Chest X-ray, PA view. Patient: 27 years old, sex F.
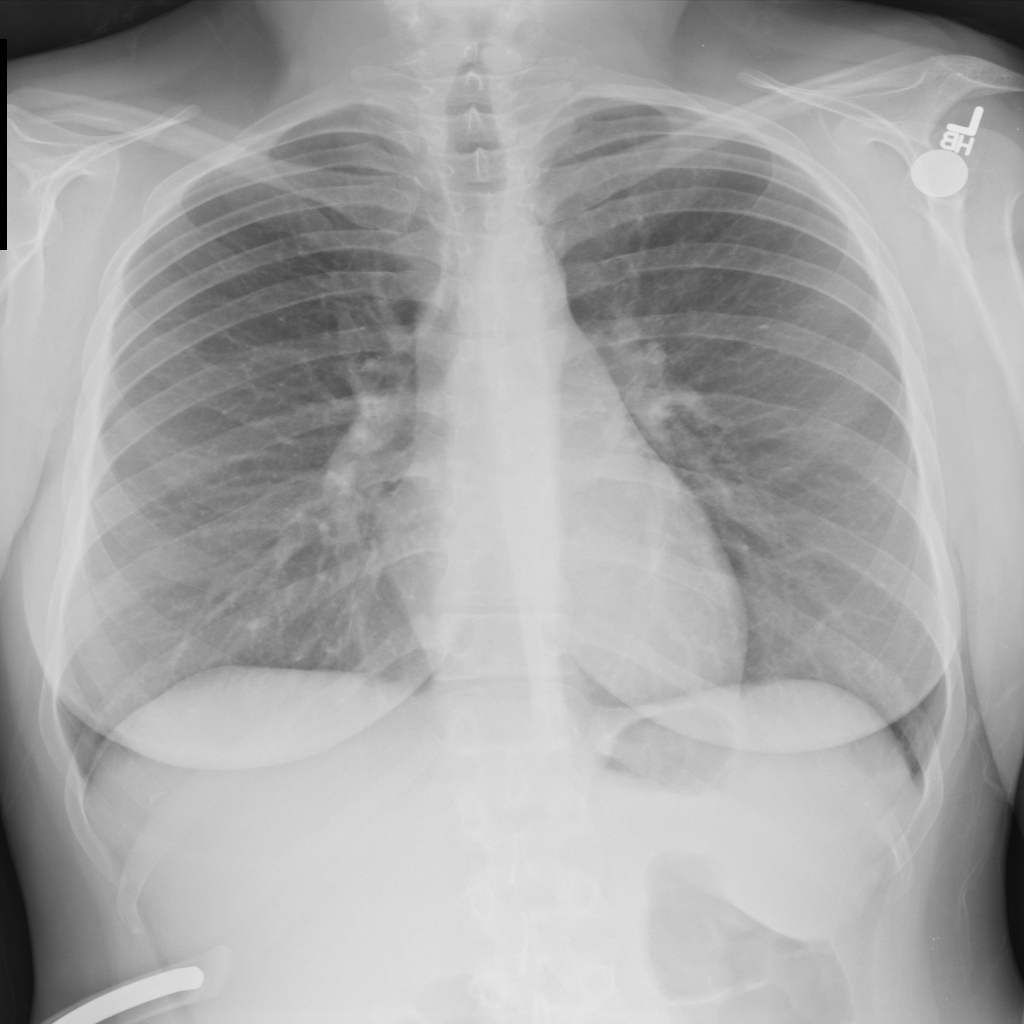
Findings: No Finding